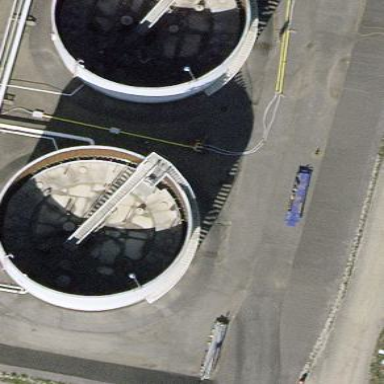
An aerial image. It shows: Industrial building housing storage tank.